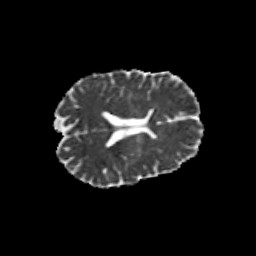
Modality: MD
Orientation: axial
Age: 38
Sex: male
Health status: healthy
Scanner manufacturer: siemens
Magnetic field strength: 3 T
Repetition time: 10.8 s
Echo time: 0.082 s